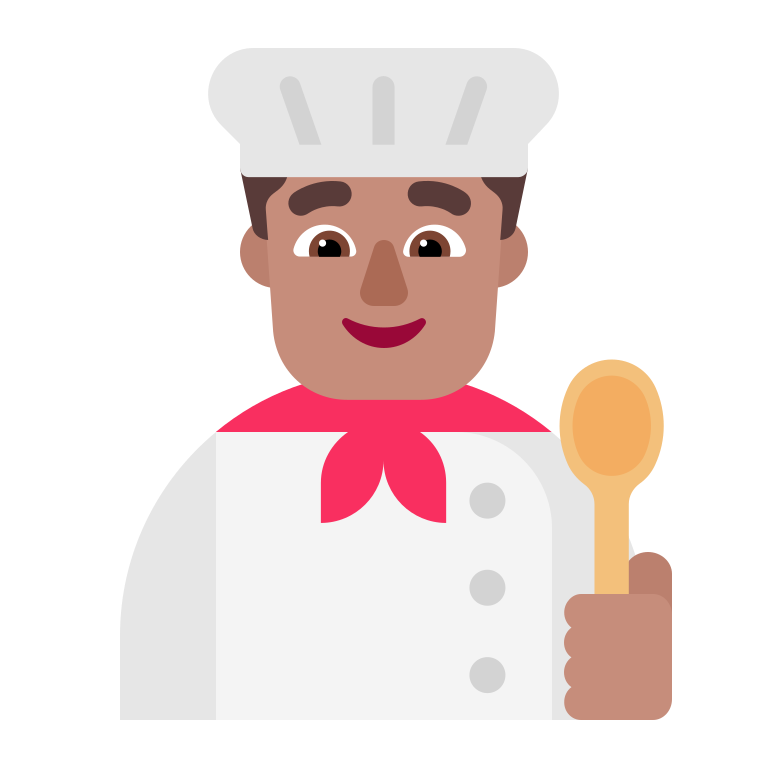
man cook flat